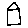
Label: house